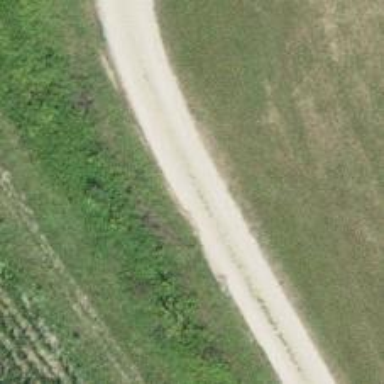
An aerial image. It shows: Track with grade 2 tracktype.